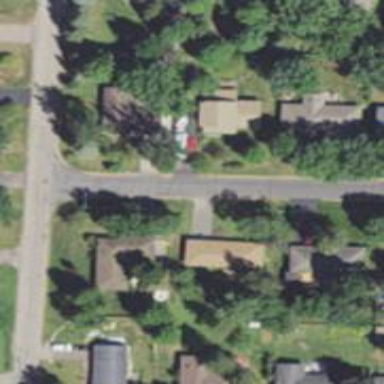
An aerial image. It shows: Smooth asphalt road in residential area.